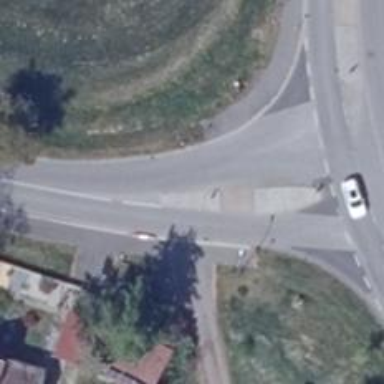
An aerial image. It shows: Secondary road with asphalt surface.